Question: I'm trying to create a "Quicklink" document for customizing the allowed connector types between elements. Our UML Profile already exists like below:

Big version here: <URL>
And this imports as an MDG Technology just fine.
However, when I add a "Quicklink" document to the profile and import it as an MDG Technology, I get the error "Encountered an improper argument". Those of you familiar with MDG Technologies in Sparx EA knows that there is no logging of any sort as to why it failed. Unfortunately, the documentation is just as unhelpful.
Here is my Quicklink document:
'''
//Source Element Type,Source Stereotype Filter,Target Element Type,Target Stereotype Filter,Diagram Filter,New Element Type,New Element Stereotype,New Link Type,New Link Stereotype,New Link Direction,New Link Caption,New Link & Element Caption,Create Link,Create Element,Disallow Self Connector,Exclusive Stereotype Filter + No Inherit from Metatype,Menu Group,Complexity Level,Target Must be Parent,Embed Element,Precedes Separator LEAF,Precedes Separator GROUP,Dummy Column,
Feature,ChiFeature,Requirement,ChiRequirement,,,,Realization,,to,satisfies,,TRUE,,TRUE,TRUE,Requirement,0,,,,,,
'''
My question is, is there any way for me to find out why the Quicklink document is invalid. Alternatively, is there someone more experienced with this that can see the issue?
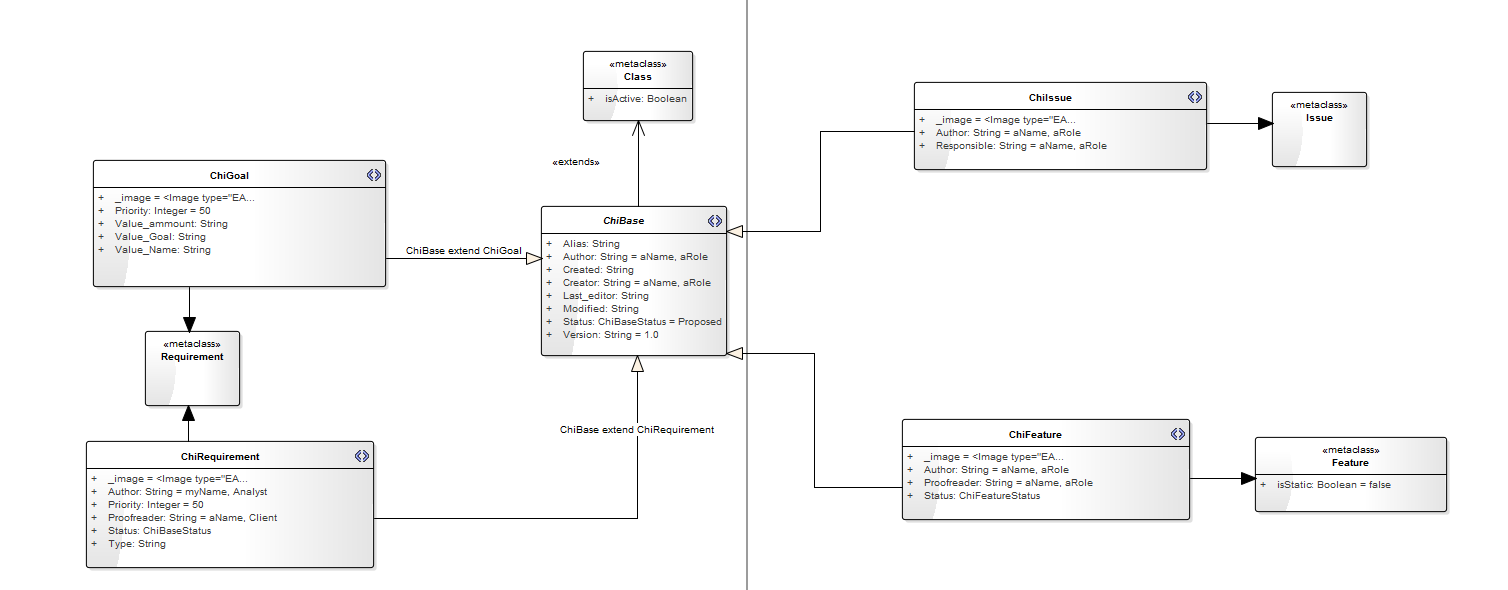
Answer: In answer to your first question: no, I'm afraid not. As you note, EA is not very user-friendly when it comes to debugging extensions.
Happily, I've spotted the problem: you've got too many columns. Instead of filling in a dummy value at the end you've added an additional comma, which means an extra column. Replace that with a 0 and you should be OK. (Plus, of course, there shouldn't be a comma at the end of the comment line either.)
So try
'''
//Source Element Type,Source Stereotype Filter,Target Element Type,Target Stereotype Filter,Diagram Filter,New Element Type,New Element Stereotype,New Link Type,New Link Stereotype,New Link Direction,New Link Caption,New Link & Element Caption,Create Link,Create Element,Disallow Self Connector,Exclusive Stereotype Filter + No Inherit from Metatype,Menu Group,Complexity Level,Target Must be Parent,Embed Element,Precedes Separator LEAF,Precedes Separator GROUP,Dummy Column
Feature,ChiFeature,Requirement,ChiRequirement,,,,Realization,,to,satisfies,,TRUE,,TRUE,TRUE,Requirement,0,,,,,0
'''